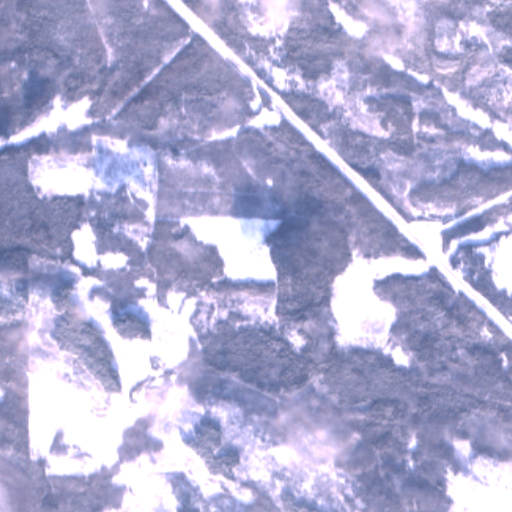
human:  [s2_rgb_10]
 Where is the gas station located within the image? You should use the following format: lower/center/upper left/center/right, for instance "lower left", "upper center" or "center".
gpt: The gas station is located in the center right of the image.
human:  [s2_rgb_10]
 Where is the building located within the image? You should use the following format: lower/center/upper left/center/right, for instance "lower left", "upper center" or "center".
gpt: The building is located in the center right of the image.
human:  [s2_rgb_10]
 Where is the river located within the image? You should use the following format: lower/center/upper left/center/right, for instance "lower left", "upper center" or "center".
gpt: The river is located in the center right of the image.
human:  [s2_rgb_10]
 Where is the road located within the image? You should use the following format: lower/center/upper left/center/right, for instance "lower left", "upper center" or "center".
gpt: There is no road in the image.